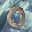
Label: 0